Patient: sex M, age 79
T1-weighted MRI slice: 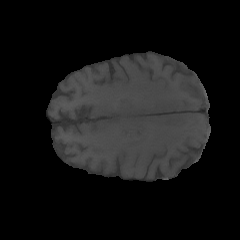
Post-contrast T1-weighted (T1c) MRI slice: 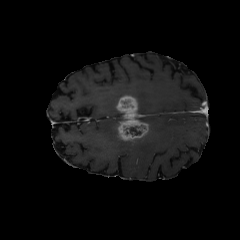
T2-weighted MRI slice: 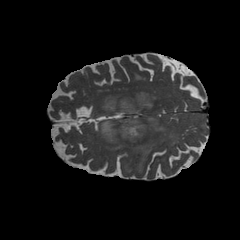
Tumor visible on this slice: yes
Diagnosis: Glioblastoma, IDH-wildtype
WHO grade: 4